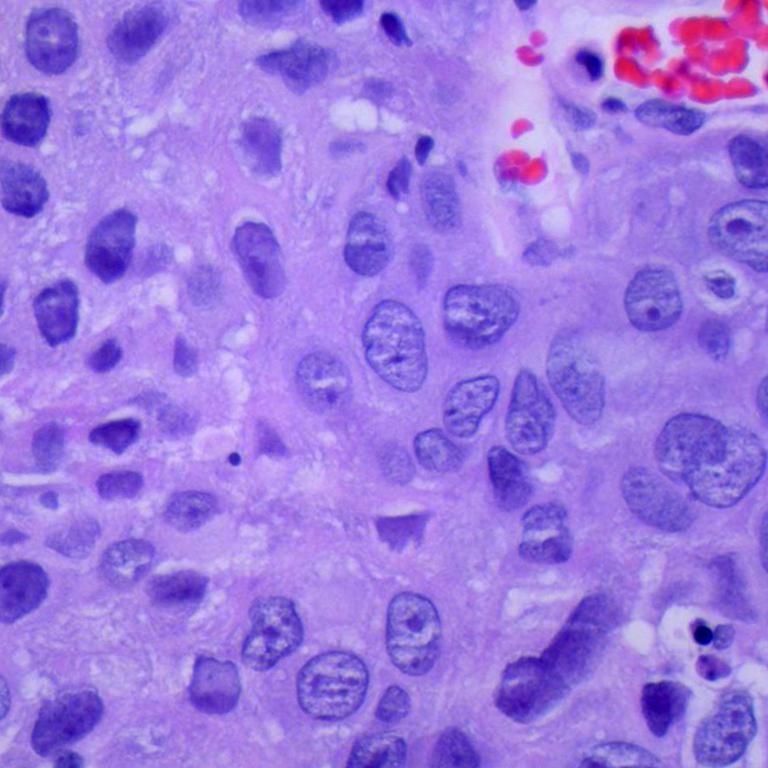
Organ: lung
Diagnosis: squamous carcinomas